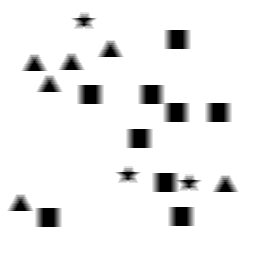
Squares: 9
Triangles: 6
Stars: 3
Total shapes: 18